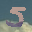
Label: 5